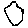
Label: hexagon